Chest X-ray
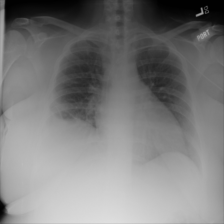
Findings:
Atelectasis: positive
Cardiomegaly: negative
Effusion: negative
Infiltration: negative
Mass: negative
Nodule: negative
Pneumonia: negative
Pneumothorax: negative
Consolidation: negative
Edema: negative
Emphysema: negative
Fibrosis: negative
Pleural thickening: negative
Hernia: negative